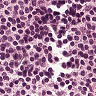
Metastatic tissue present: no